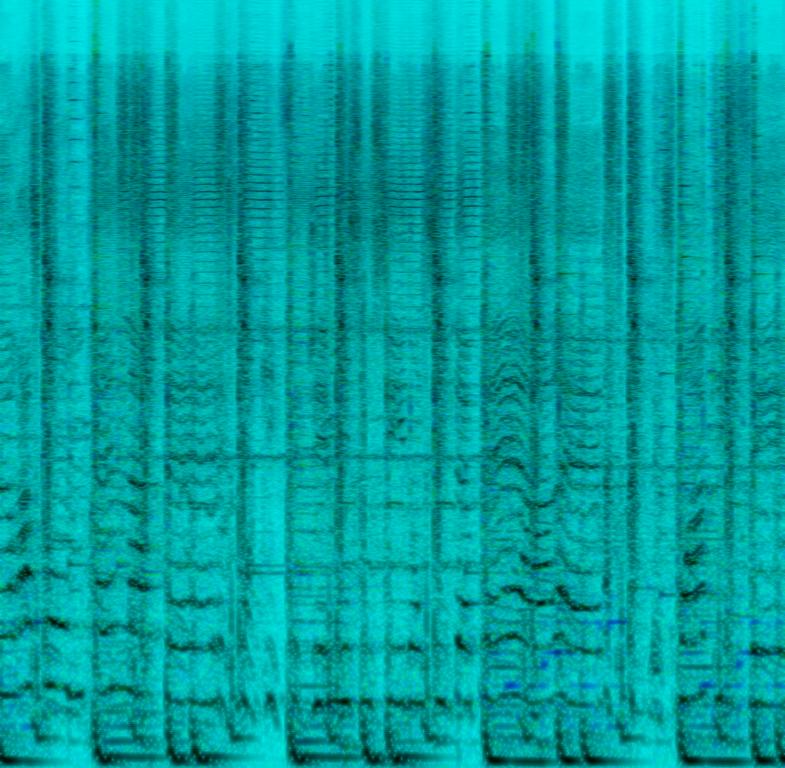
This song contains digital drums with a soft sub bass playing along every kick hit. An acoustic guitar/sitar is playing a melody with a synth sound playing a high counter melody panned to the left side of the speakers. A synth pad is playing a long note melody in a higher register. A female voice is singing the main melody. Her voice is doubled and backing voices are adding harmonies. This song may be playing in a hip-hop club.